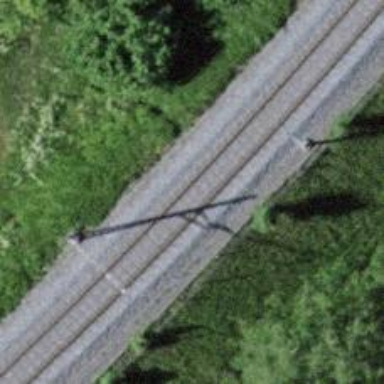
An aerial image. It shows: Single-track railway with electrified contact lines.